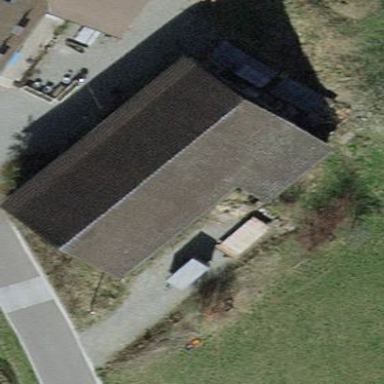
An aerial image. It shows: Barn.